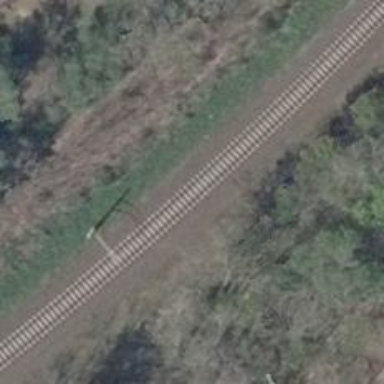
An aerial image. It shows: Railway track with contact lines for electrification.